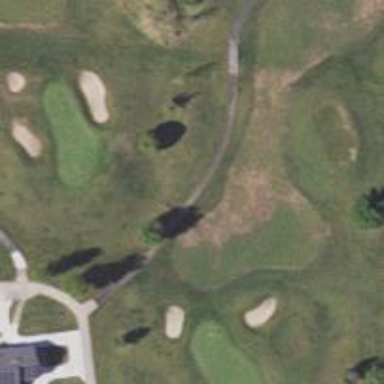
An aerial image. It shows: Service road used as golf cart path.